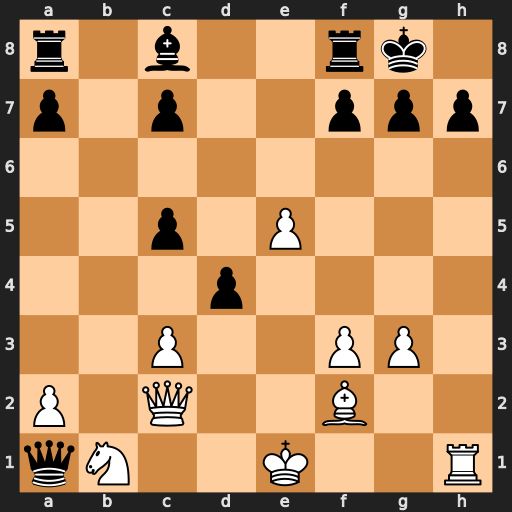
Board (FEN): r1b2rk1/p1p2ppp/8/2p1P3/3p4/2P2PP1/P1Q2B2/qN2K2R
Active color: w
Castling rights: K
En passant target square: -
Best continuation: Qxh7#